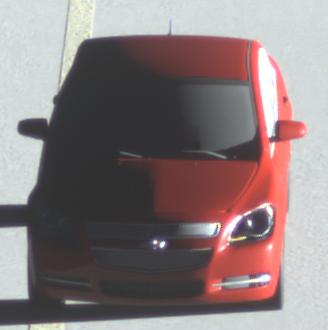
Make: Chevrolet
Model: Malibu 2.4
Detailed model: Malibu
Model produced from: 2012/07
Model produced until: 2014/08
Doors: 4
Color: red
Road condition: dry road
Daytime: sunrise or sunset
Contrast: high contrast